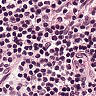
Metastatic tissue present: no